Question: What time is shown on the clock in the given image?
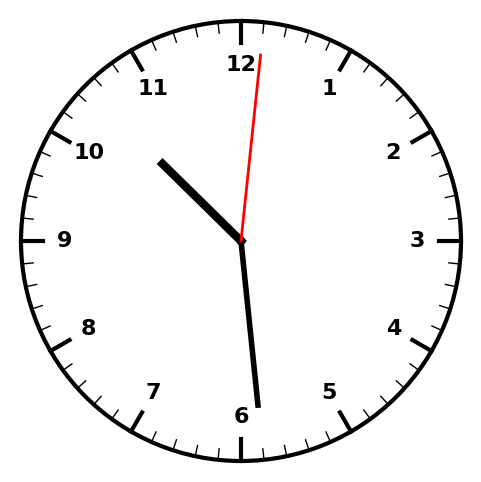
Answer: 10:29:01